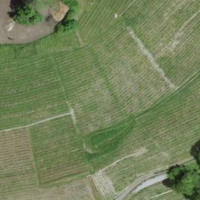
EUNIS habitat code: 40
Species observed at this site:
Allium ursinum
Prunus spinosa